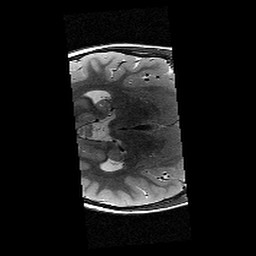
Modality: T2w
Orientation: axial
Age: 9
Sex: female
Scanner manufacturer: siemens
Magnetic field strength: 3 T
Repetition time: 9.23 s
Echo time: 0.067 s